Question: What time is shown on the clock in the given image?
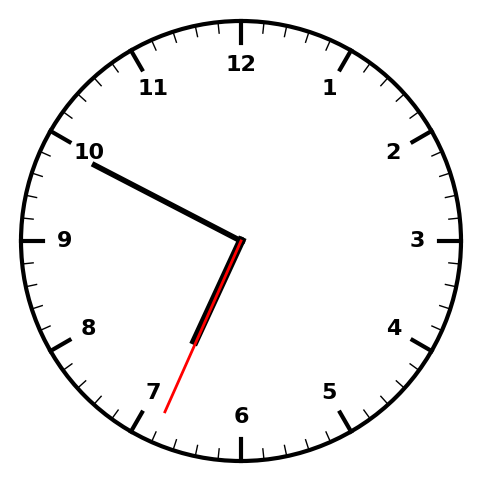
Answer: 06:49:34